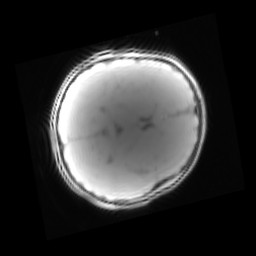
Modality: PDw
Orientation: axial
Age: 8
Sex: female
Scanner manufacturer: siemens
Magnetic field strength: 3 T
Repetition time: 0.25 s
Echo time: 0.00103 s